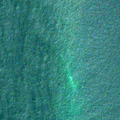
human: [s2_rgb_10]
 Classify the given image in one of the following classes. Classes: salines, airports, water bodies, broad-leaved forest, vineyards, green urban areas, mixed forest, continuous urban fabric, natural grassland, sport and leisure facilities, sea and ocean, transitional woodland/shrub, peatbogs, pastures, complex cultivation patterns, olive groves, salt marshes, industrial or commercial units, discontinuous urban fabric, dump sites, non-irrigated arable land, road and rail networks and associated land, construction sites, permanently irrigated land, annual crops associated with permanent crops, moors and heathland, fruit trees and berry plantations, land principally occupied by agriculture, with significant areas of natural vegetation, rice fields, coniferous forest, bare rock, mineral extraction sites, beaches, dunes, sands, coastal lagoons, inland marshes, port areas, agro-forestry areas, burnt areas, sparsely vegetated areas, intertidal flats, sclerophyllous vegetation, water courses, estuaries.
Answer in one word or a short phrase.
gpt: sea and ocean